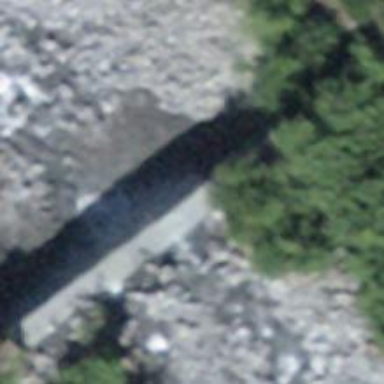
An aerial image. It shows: Check dam beside retaining wall.